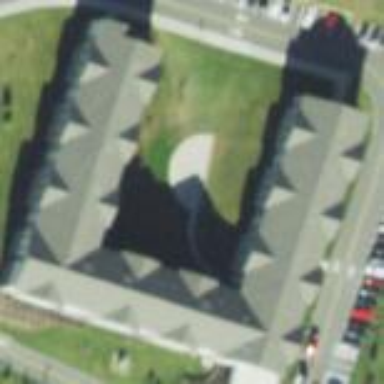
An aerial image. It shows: Dormitory building.